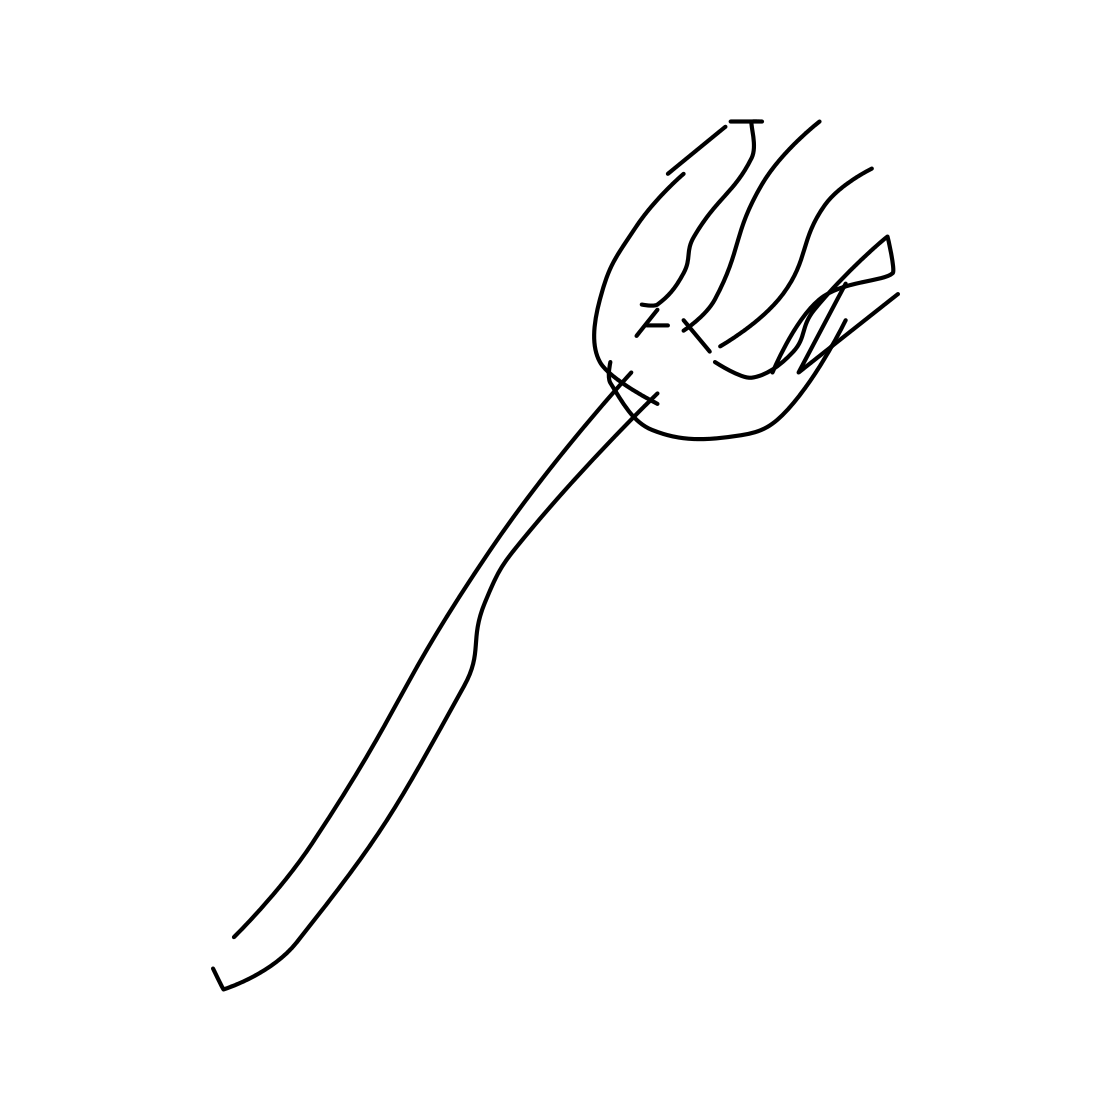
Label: fork